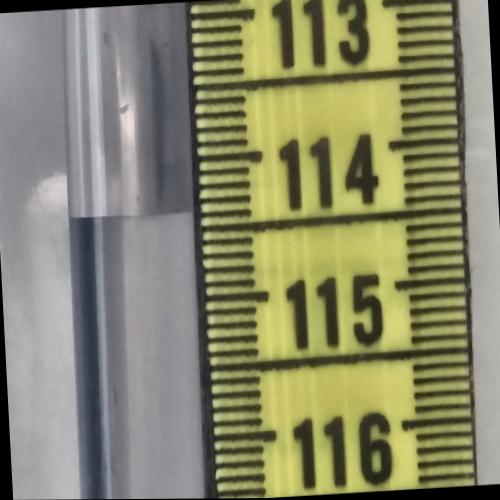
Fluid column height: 114.4 cm